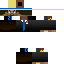
A male human skin with medium skin, wearing brown long hair dressed in a blue suit and black pants, featuring a closed mouth.